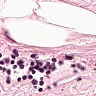
Metastatic tissue present: no